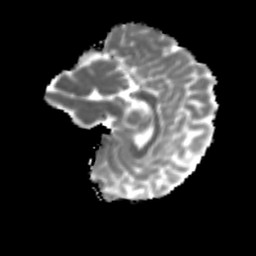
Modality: MD
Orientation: sagittal
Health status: ill
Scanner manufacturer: siemens
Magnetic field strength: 3 T
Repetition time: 6.8 s
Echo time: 0.097 s